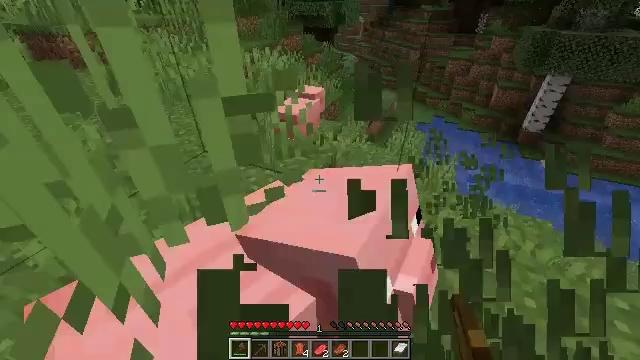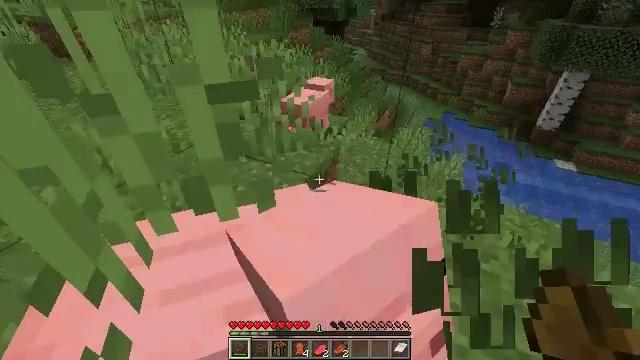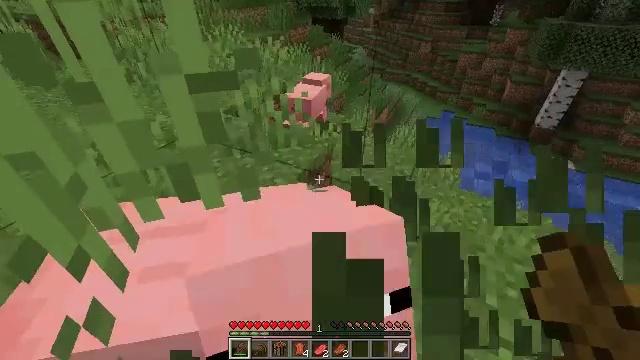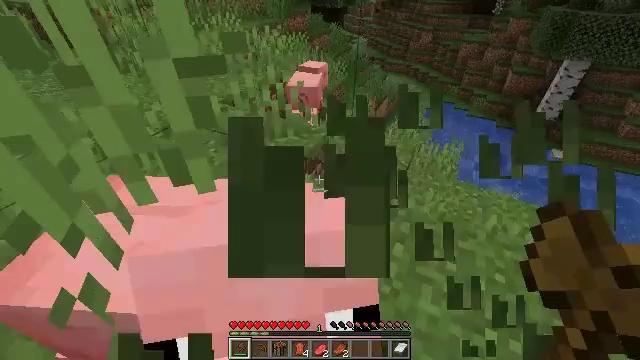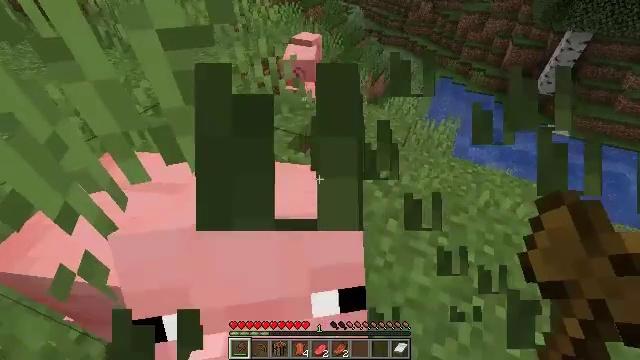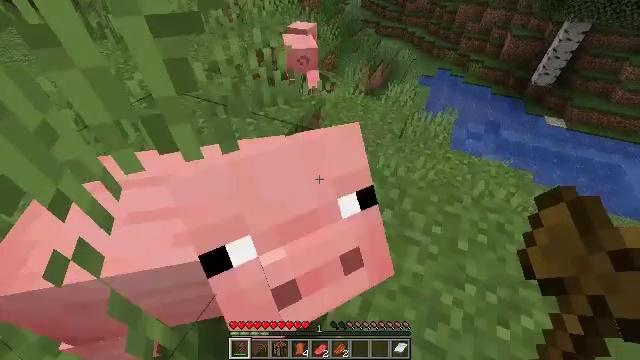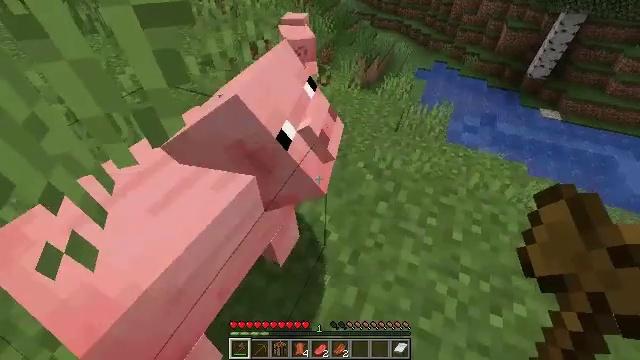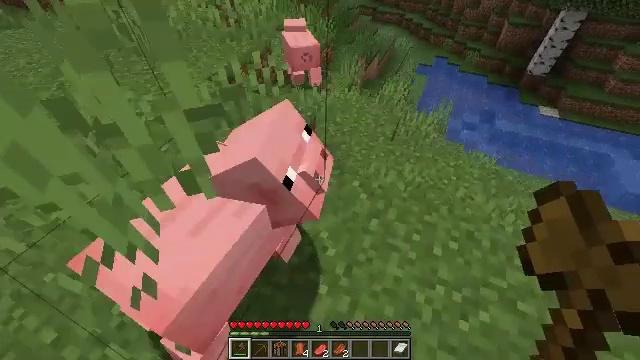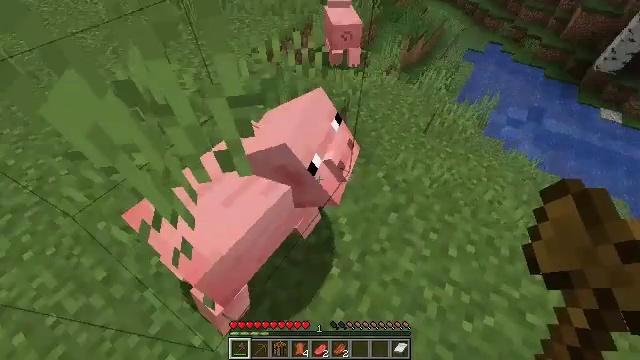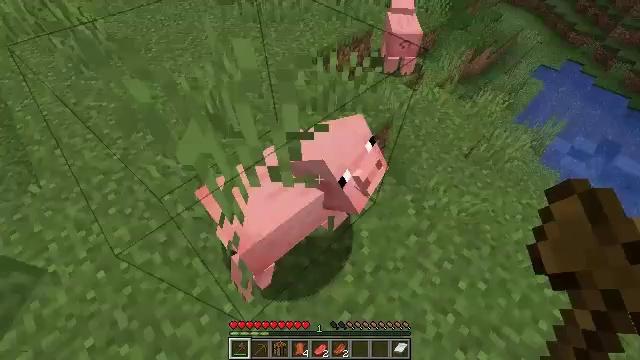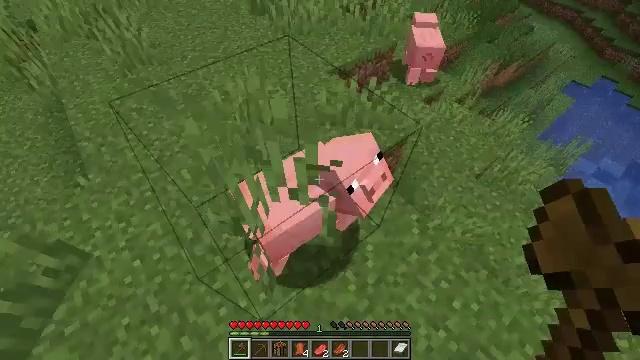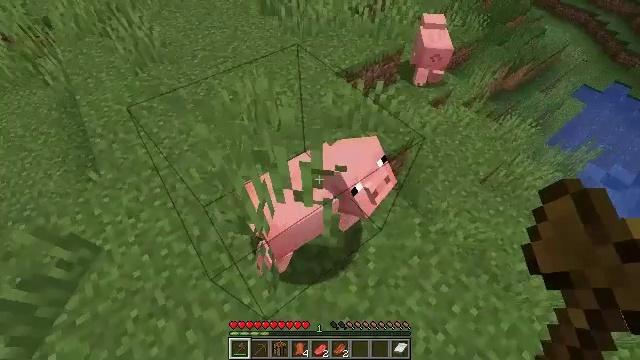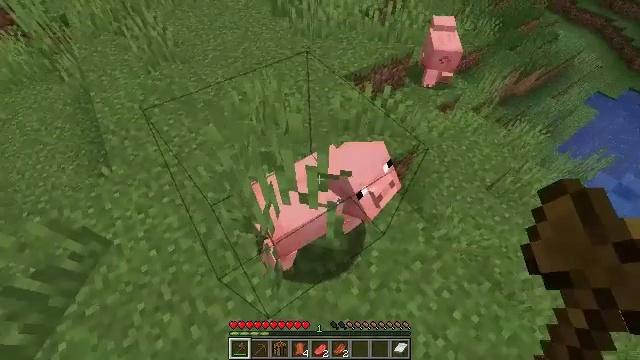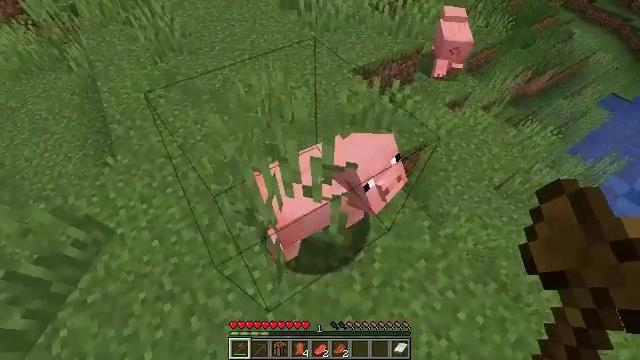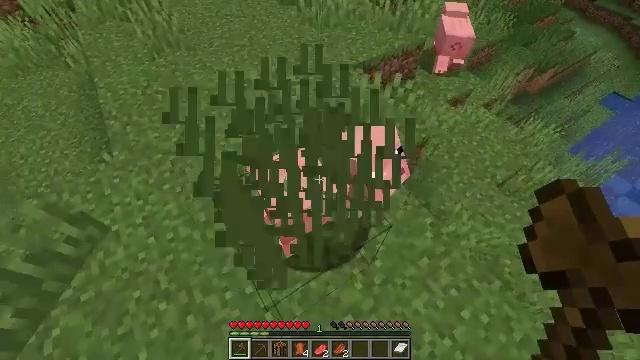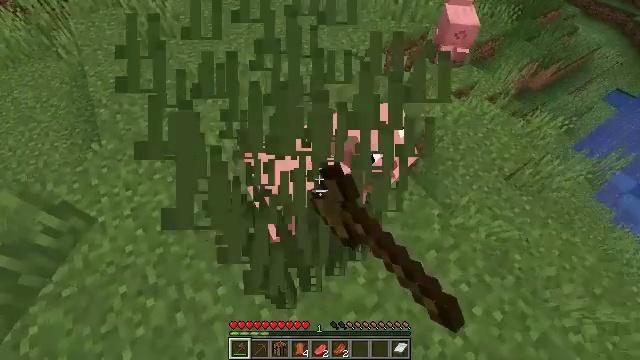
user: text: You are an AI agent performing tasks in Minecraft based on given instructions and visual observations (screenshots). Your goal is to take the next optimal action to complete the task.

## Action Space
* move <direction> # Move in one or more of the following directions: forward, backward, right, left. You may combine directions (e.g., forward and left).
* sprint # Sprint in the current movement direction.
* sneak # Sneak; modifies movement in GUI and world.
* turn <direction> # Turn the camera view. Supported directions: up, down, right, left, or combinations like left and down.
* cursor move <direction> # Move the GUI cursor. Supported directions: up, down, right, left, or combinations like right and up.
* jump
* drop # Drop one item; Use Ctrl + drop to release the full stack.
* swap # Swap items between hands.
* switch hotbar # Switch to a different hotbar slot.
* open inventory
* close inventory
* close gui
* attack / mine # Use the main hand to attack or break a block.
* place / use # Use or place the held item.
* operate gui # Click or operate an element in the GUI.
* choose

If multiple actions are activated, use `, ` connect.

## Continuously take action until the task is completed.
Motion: motion action
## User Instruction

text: Collect tall grass by breaking it.
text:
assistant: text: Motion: turn left and down
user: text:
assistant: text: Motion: no_op
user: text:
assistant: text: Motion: turn down
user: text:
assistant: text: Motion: turn right and down
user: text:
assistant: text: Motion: turn down
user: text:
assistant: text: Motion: turn down
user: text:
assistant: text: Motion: turn down, jump
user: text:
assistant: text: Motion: turn left and down, jump
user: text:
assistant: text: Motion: turn left and down, jump
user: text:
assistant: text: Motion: turn left, jump
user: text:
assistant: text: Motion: turn left, jump
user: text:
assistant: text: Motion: turn left
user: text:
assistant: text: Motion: turn left
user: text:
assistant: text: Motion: attack / mine
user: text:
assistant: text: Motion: attack / mine
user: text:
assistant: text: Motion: attack / mine
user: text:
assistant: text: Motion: no_op
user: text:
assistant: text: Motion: turn right and up
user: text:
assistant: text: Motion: no_op